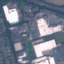
Land use / land cover: Industrial